Question: I'm new to Python and Django, but have decided to make my own wedding website based on <URL> texting app.
I incorporated the texting app into a Django project to test and attempt to send a text message to all guests in the database. I'm running Python 3.6.5 and Django 2.0.5
I have the following directory structure for my Django project.

I have the following code:
'''
import os
enter code here'# Build paths inside the project like this:
os.path.join(BASE_DIR, ...)
BASE_DIR = os.path.dirname(os.path.dirname(os.path.abspath(__file__)))
# Quick-start development settings - unsuitable for production
# See https://docs.djangoproject.com/en/2.0/howto/deployment/checklist/
# SECURITY WARNING: keep the secret key used in production secret!
SECRET_KEY = xxxxxxxxxxxxxxxxxxxxxxxxxxxxxxxxxxxxxxxxxxxxxxxxxxxxxxx
# SECURITY WARNING: don't run with debug turned on in production!
DEBUG = True
ALLOWED_HOSTS = []
# Application definition
INSTALLED_APPS = [
'twilio',
'sms_send',
'django.contrib.admin',
'django.contrib.auth',
'django.contrib.contenttypes',
'django.contrib.sessions',
'django.contrib.messages',
'django.contrib.staticfiles',
]
MIDDLEWARE = [
'django.middleware.security.SecurityMiddleware',
'django.contrib.sessions.middleware.SessionMiddleware',
'django.middleware.common.CommonMiddleware',
'django.middleware.csrf.CsrfViewMiddleware',
'django.contrib.auth.middleware.AuthenticationMiddleware',
'django.contrib.messages.middleware.MessageMiddleware',
'django.middleware.clickjacking.XFrameOptionsMiddleware',
]
ROOT_URLCONF = 'WebsiteSMS.urls'
TEMPLATES = [
{
'BACKEND': 'django.template.backends.django.DjangoTemplates',
'DIRS': [],
'APP_DIRS': True,
'OPTIONS': {
'context_processors': [
'django.template.context_processors.debug',
'django.template.context_processors.request',
'django.contrib.auth.context_processors.auth',
'django.contrib.messages.context_processors.messages',
],
},
},
]
# WSGI_APPLICATION = 'wsgi.application'
WSGI_APPLICATION = 'WebsiteSMS.wsgi.application'
# Database
# https://docs.djangoproject.com/en/2.0/ref/settings/#databases
DATABASES = {
'default': {
'ENGINE': 'django.db.backends.sqlite3',
'NAME': os.path.join(BASE_DIR, 'db.sqlite3'),
}
}
# Password validation
# https://docs.djangoproject.com/en/2.0/ref/settings/#auth-password-
validators
AUTH_PASSWORD_VALIDATORS = [
{
'NAME':
'django.contrib.auth.password_validation.UserAttributeSimilarityValidator',
},
{
'NAME':
'django.contrib.auth.password_validation.MinimumLengthValidator',
},
{
'NAME':
'django.contrib.auth.password_validation.CommonPasswordValidator',
},
{
'NAME':
'django.contrib.auth.password_validation.NumericPasswordValidator',
},
]
# Internationalization
# https://docs.djangoproject.com/en/2.0/topics/i18n/
LANGUAGE_CODE = 'en-us'
TIME_ZONE = 'UTC'
USE_I18N = True
USE_L10N = True
USE_TZ = True
# Static files (CSS, JavaScript, Images)
# https://docs.djangoproject.com/en/2.0/howto/static-files/
STATIC_URL = '/static/'
'''
'''
#!/usr/bin/env python
import os
import sys
if __name__ == "__main__":
os.environ.setdefault("DJANGO_SETTINGS_MODULE", "WebsiteSMS.settings")
try:
from django.core.management import execute_from_command_line
except ImportError as exc:
raise ImportError(
"Couldn't import Django. Are you sure it's installed and "
"available on your PYTHONPATH environment variable? Did you "
"forget to activate a virtual environment?"
) from exc
execute_from_command_line(sys.argv)
'''
'''
from twilio.rest import Client
from credentials import account_sid, auth_token, my_cell, my_twilio
client = Client(account_sid, auth_token)
my_msg = "Test message"
message = client.messages.create(to=my_cell, from_=my_twilio, body=my_msg)
'''
I then run python
sms_send\send_sms.py.
This sends a SMS to my phone.
I then add the following to try and send the same message to both guests already in the database. I did all the migrations.
'''
from .models import SmsUser
from django.contrib import admin
class SmsUserAdmin(admin.ModelAdmin):
list_display = ('name', 'number')
search_fields = ['name', 'number']
admin.site.register(SmsUser, SmsUserAdmin)
'''
'''
from django.db import models
class SmsUser(models.Model):
name = models.TextField(null=True, blank=True)
number = models.CharField(max_length=13, null=True, blank=True)
def __str__(self):
return ' {}'.format(self.name)
def __str__(self):
return ' {}'.format(self.number)
'''
And change to the following:
'''
from twilio.rest import Client
from credentials import account_sid, auth_token, my_cell, my_twilio
from models import SmsUser
client = Client(account_sid, auth_token)
recipients = SmsUser.objects.all()
for recipient in recipients:
client.messages.create(body='Sample text', to=recipient.number,
from_=my_twilio)
'''
When I run python again I get the following error:
> PS C:\Garbage\Python\Django\WebsiteSMS> python sms_send\send_sms.py
Traceback (most recent call last):
File "sms_send\send_sms.py", line 3, in
from models import SmsUser
File "C:\Garbage\Python\Django\WebsiteSMS\sms_send\models.py", line 4, in
class SmsUser(models.Model):
File "C:\Users\Gary.HIBISCUS_PC\AppData\Local\Programs\Python\Python36-
32\lib\site-packages\django\db\models\base.py", line 100, in
app_config = apps.get_containing_app_config(module)
File "C:\Users\Gary.HIBISCUS_PC\AppData\Local\Programs\Python\Python36-
32\lib\site-packages\django\apps\registry.py", line 244, in
get_containing_app_config
self.check_apps_ready()
File "C:\Users\Gary.HIBISCUS_PC\AppData\Local\Programs\Python\Python36-
32\lib\site-packages\django\apps\registry.py", line 127, in check_apps_ready
raise AppRegistryNotReady("Apps aren't loaded yet.")
django.core.exceptions.AppRegistryNotReady: Apps aren't loaded yet.
I've tried the suggested answers but have not been able to get this working. Everything seems fine until I add from models import SMSUser in send_sms.py
I hope someone can identify my problem and point me in the right direction.
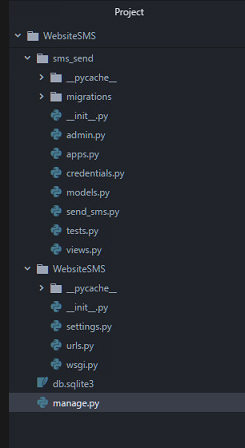
Answer: You are attempting to run a python file individually which I think causes your app to fail. It is attempting to load 'SmsUser' which lives within your django project, but can not be reached when calling the file with 'python <dir>/<file>.py'.
If you want to run this file within your django project and being able to access your models, database, etc as a command, you could use <URL>
Quick untested example:
'''
# Django holds a specific management commands path like eg.:
# send_sms.management.commands.send_pending_sms_messages
# which would be as a specific path send_sms/management/commands/send_pending_sms_messages.py
from django.core.management.base import BaseCommand
from twilio.rest import Client
from credentials import account_sid, auth_token, my_cell, my_twilio
from models import SmsUser
class Command(BaseCommand):
help = 'Send pending SMS messages'
def handle(self, *args, **options):
client = Client(account_sid, auth_token)
recipients = SmsUser.objects.all()
for recipient in recipients:
client.messages.create(body='Sample text', to=recipient.number,
from_=my_twilio)
'''
If all set up properly, you can now use the './manage.py' as your command runner within your django project like
'./manage.py send_pending_sms_messages'